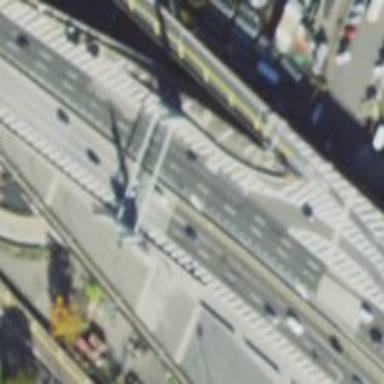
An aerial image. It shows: Toll gantry on the road.